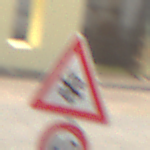
Verkehrszeichen: SchneeOderEisglaette
Zusatzzeichen unten: Geschwindigkeit60
Umgebung: Outdoor, Suburban
Tageszeit: Midday
Wetter: PartlyCloudy
Licht: Natural
Jahreszeit: NotSpecified
Kontrast: HighContrast